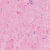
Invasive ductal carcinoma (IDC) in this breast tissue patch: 0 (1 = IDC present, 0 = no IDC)